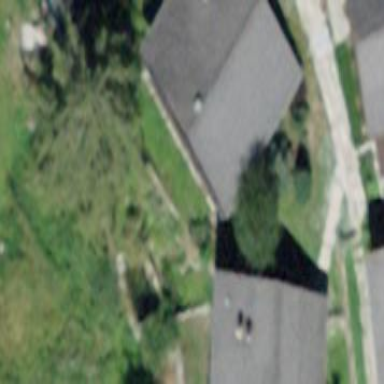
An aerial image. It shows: Detached building.